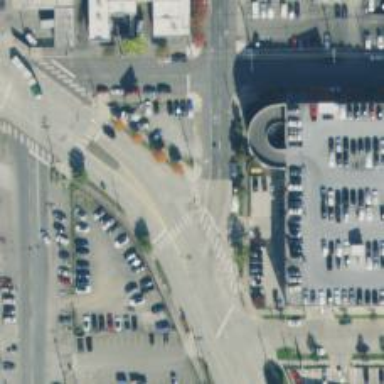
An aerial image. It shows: Marked crossing with pedestrian island.